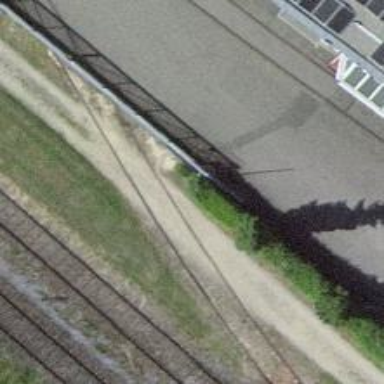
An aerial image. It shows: Single-track railway spur.